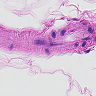
Metastatic tissue present: no